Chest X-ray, AP view. Patient: 13 years old, sex M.
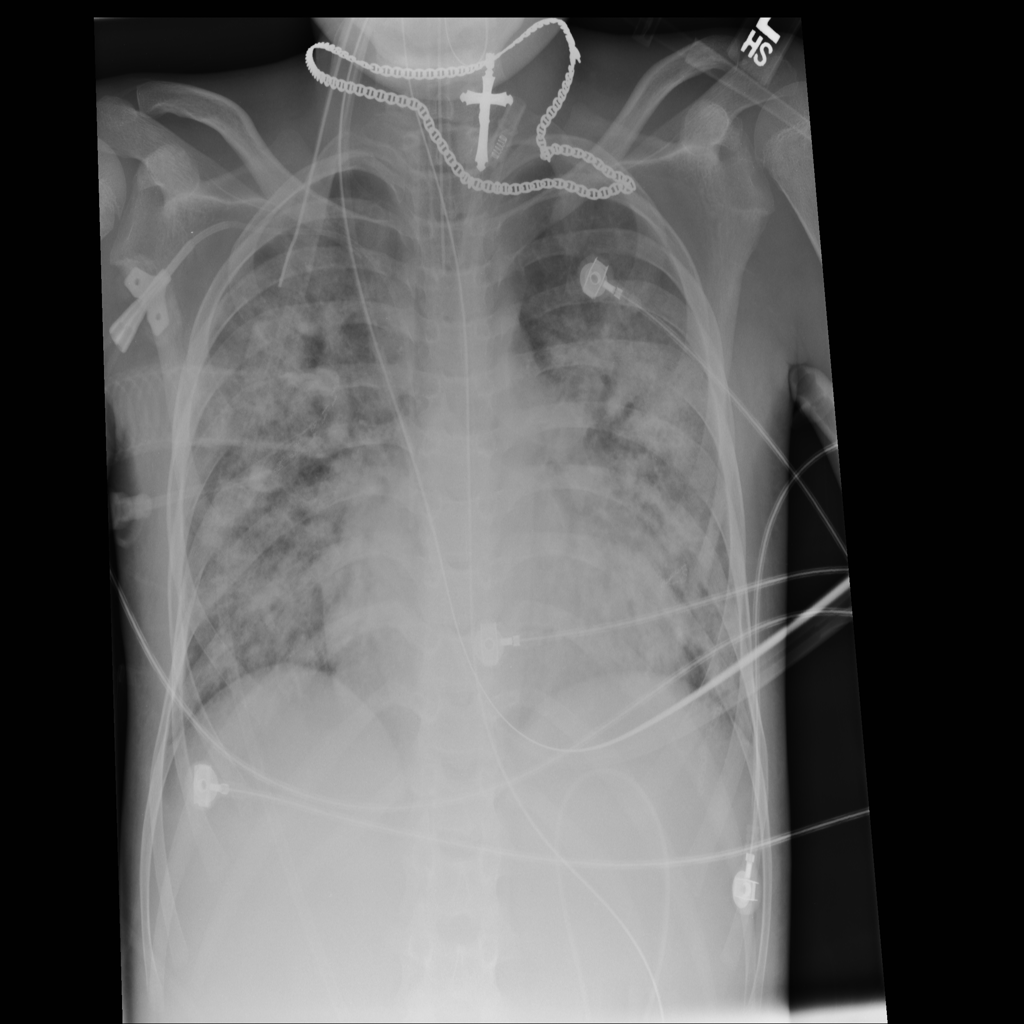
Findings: Infiltration